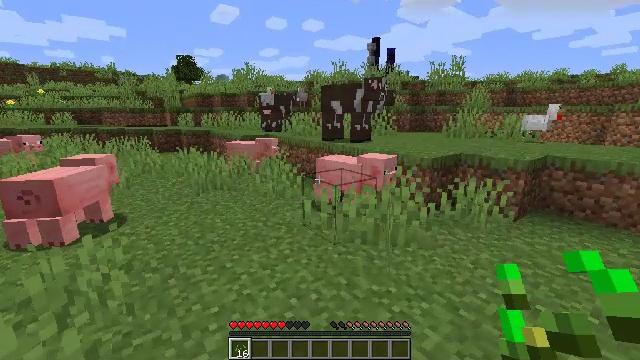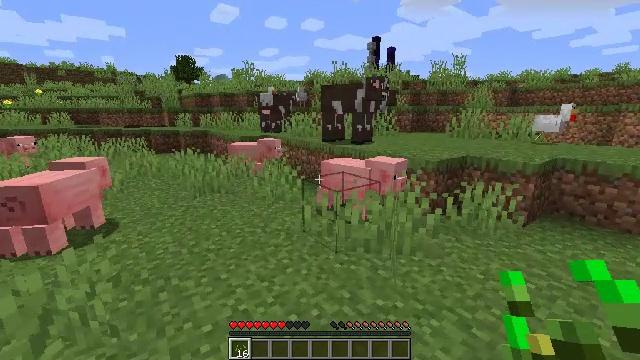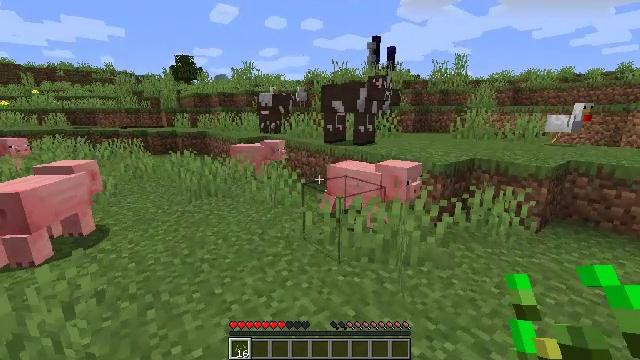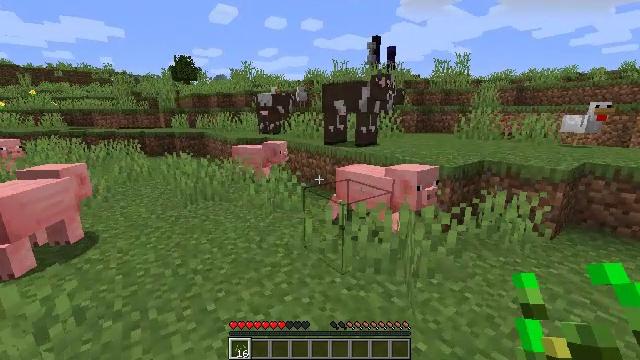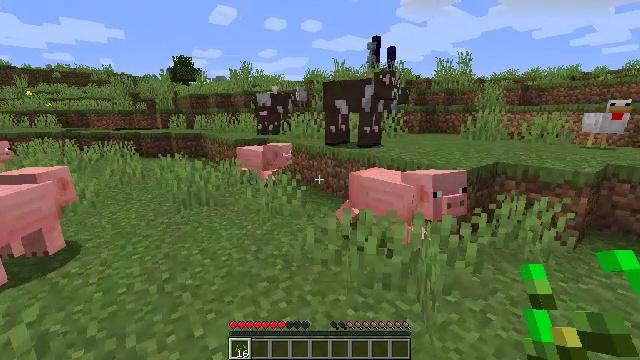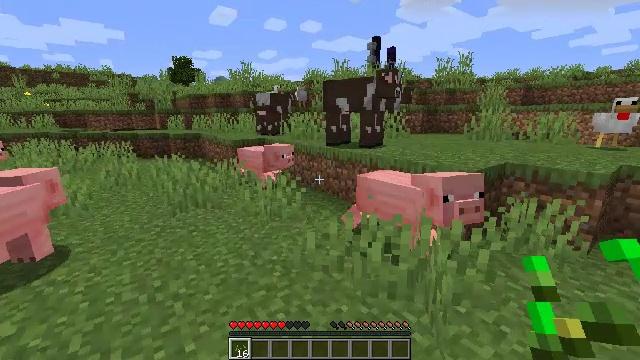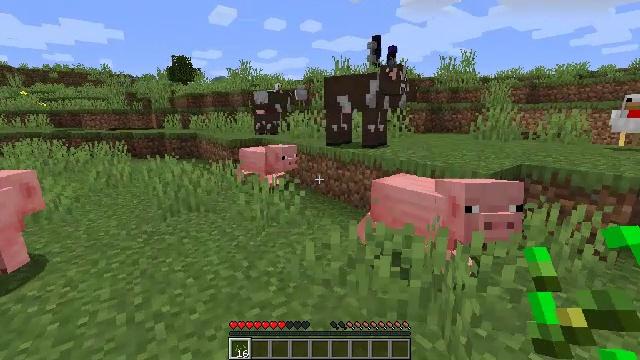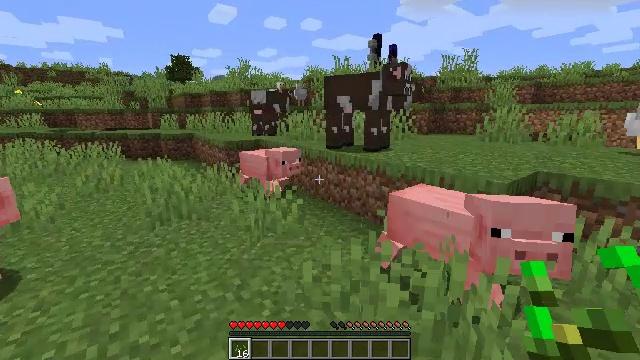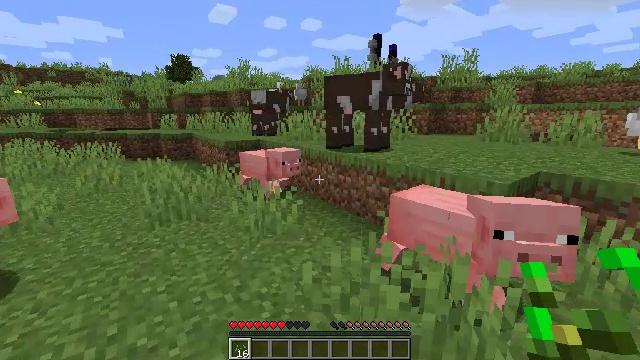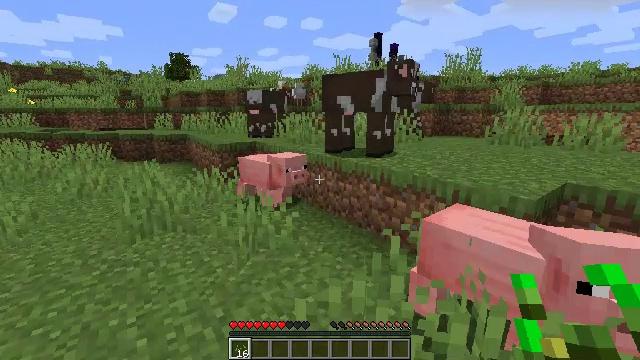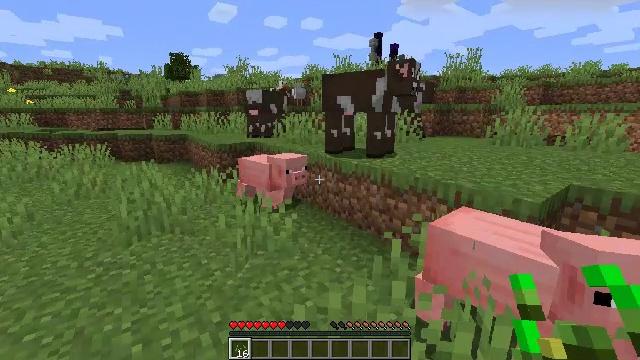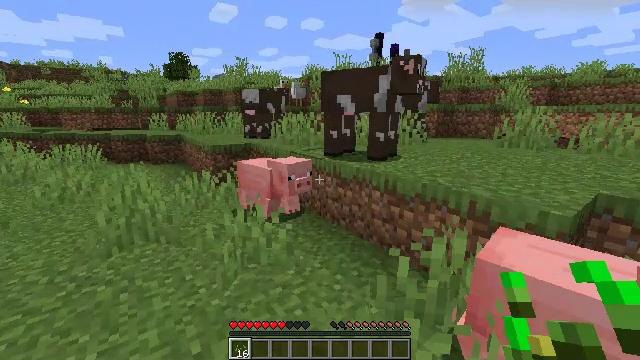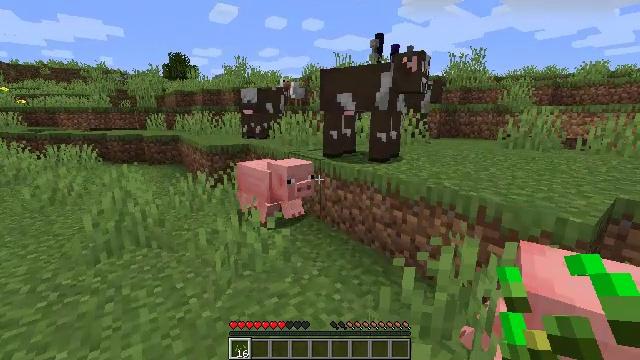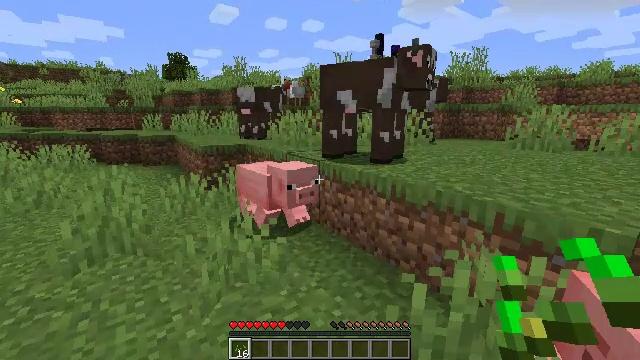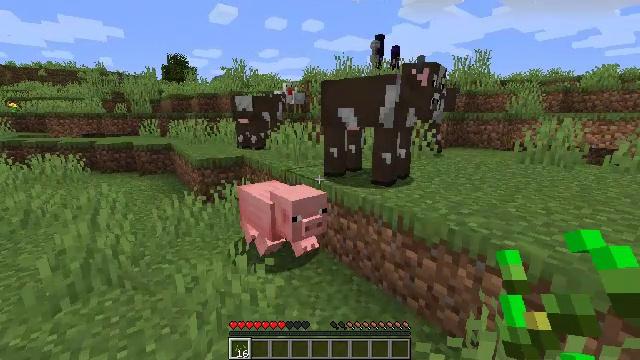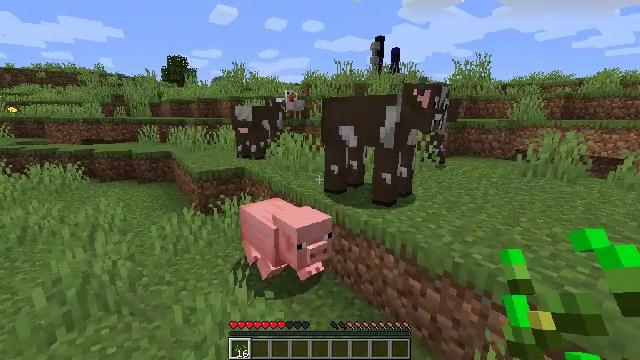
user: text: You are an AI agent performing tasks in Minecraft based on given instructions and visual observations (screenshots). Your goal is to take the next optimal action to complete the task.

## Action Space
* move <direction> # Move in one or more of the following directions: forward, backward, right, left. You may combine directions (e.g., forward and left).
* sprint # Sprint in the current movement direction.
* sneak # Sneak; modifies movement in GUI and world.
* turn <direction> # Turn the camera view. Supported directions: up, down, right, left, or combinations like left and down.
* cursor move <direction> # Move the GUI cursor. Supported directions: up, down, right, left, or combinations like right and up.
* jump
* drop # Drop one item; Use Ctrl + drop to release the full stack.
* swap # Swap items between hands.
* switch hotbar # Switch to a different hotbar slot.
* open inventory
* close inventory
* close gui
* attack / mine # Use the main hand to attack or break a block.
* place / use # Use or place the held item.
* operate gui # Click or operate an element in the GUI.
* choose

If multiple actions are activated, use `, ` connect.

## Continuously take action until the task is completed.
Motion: motion action
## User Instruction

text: Collect the grass block using a shovel.
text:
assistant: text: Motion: move forward
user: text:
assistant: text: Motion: move forward
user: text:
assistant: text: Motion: move forward
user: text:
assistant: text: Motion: move forward
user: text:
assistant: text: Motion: move forward
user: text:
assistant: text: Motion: move forward
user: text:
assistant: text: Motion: move forward
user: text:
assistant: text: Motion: move forward
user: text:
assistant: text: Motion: move forward
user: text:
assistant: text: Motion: move forward
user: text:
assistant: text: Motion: move forward
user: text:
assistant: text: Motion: move forward
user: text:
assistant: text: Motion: move forward
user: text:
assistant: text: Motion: move forward, jump
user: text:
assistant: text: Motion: move forward, jump
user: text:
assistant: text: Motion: move forward, jump
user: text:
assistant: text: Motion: move forward, jump
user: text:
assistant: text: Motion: move forward, jump
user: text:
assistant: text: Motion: move forward, jump
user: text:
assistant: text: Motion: move forward, jump
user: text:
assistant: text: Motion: move forward
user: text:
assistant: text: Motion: move forward
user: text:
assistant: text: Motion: move forward
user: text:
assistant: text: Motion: move forward
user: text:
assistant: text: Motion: move forward
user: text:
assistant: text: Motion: move forward, jump
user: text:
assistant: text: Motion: move forward, jump
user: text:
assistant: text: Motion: move forward, jump
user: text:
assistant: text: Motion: move forward, jump
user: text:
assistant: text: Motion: move forward, jump